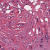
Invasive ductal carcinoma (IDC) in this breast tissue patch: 1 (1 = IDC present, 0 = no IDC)